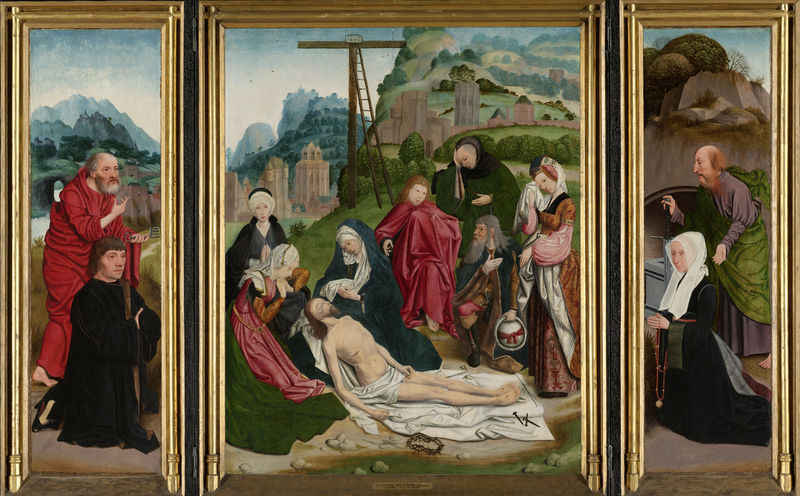
Titel: Drieluik met de bewening
Künstler: Jan Jansz Mostaert
Standort: Amsterdam
Institution: Rijksmuseum
Schlagwörter: berg, blau, felsen, flügel, gemälde, bäume, frauen, landschaft, menschen, stadt, frau, männer, rot, tuch, tod, tot, trauer, öl, kirche, gold, drei, kind, turm, engel, berge, leiter, nägel, kreuz, nonne, beten, gebet, altar, prister, christus, jesus, kreuzabnahme, kreuzigung, ostern, menscehn, maria, rosenkranz, beweinung, tränen, babel, triptichon, golgatha, kinde, triptigon